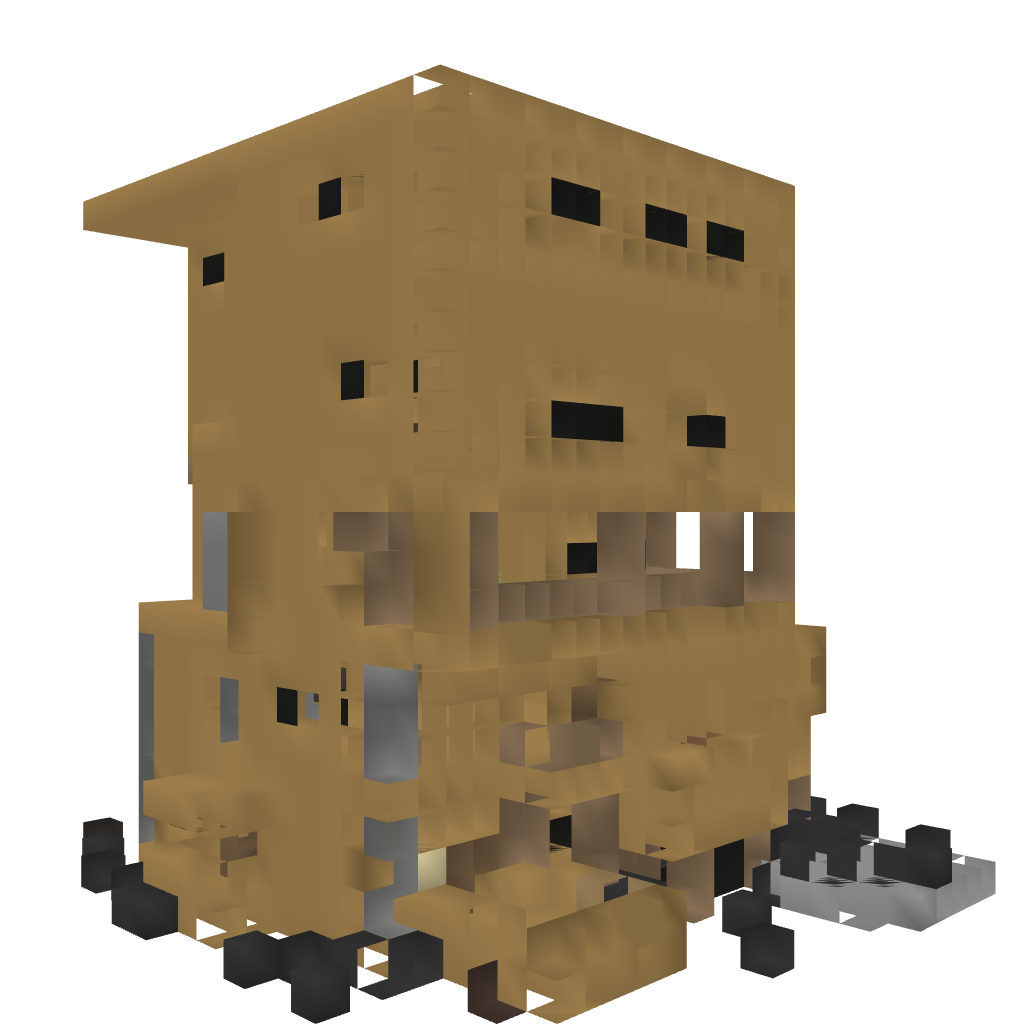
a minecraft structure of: AhmetEmin Caste - Villa